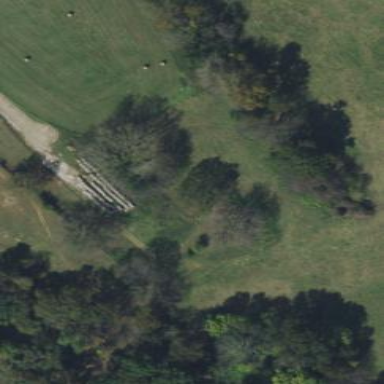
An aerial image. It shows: Pasture area used as meadow.